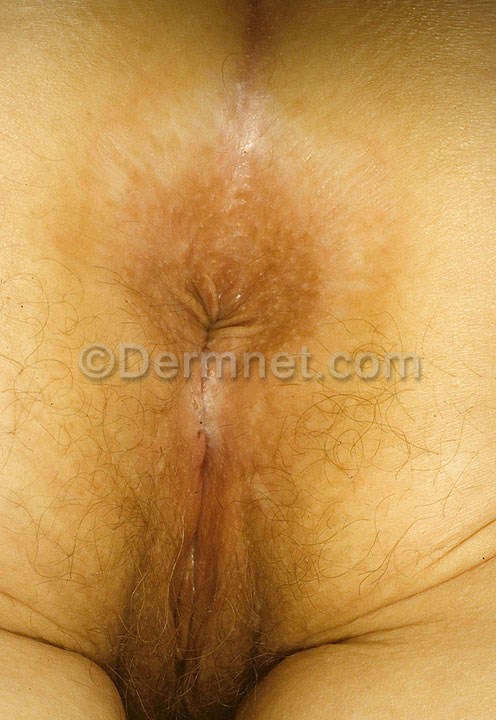
Disease: Psoriasis pictures Lichen Planus and related diseases